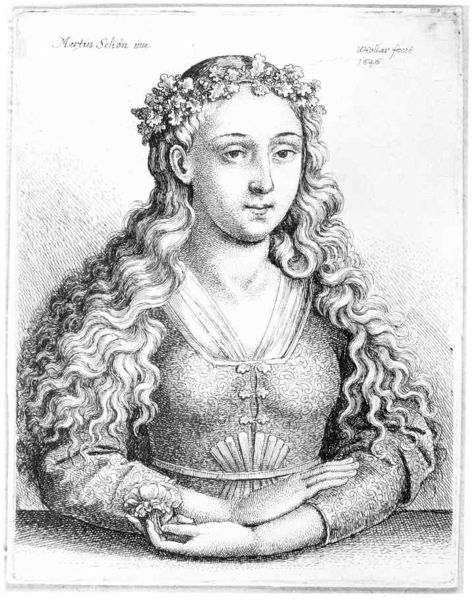
Titel: Die Frau mit dem Eichenkranz
Künstler: Wenzel Hollar
Standort: Karlsruhe
Institution: Staatliche Kunsthalle Karlsruhe
Schlagwörter: blätter, hand, kopf, körper, laub, schatten, weiß, mädchen, sitzen, ausschnitt, blume, blumen, brust, busen, finger, frau, grau, haar, kleid, licht, mund, nase, ohr, schmuck, schwarz, skizze, tisch, zeichnung, blick, blüte, blüten, dame, gürtel, rose, ornament, blond, jung, wand, arm, arme, augen, barock, gesicht, haarschmuck, halten, lang, trauer, bildnis, hals, hände, portrait, porträt, signatur, auge, haare, lange haare, stickerei, adel, blatt, augenbrauen, brustbild, hübsch, lippen, locke, locken, ohren, prinzessin, renaissance, schön, traurig, zart, ranken, lächeln, brüste, ruhig, schrift, wellen, ruhe, mieder, grafik, graphik, ernst, sitzt, verzierung, junge frau, augenbraue, oberkörper, spange, haken, balustrade, ideal, schönheit, druck, druckgraphik, jungfrau, schwarzweiss, druckgrafik, schraffur, radierung, stich, portait, text, haarkranz, kranz, lorbeerkranz, personifikation, flora, lilie, nelke, biedermeier, verschränkt, weißß, halbporträt, frauenportrait, mittelalter, blumenkranz, eiche, herrscherin, freundlich, fürstin, eichen, porträit, kupferstich, kopfschmuck, brusttuch, dirndl, eichenlaub, titten, eichel, eichenblätter, haaare, gräfin, donna, oberköprer, eichenkranz, 15. jahrhundert, 14. jahrhundert, bella, nzeichnung, 1646, loicken, schrrift, haarschmudk, markus schön, 1626, myrthenkranz, marten, 19. jahhrundert, martin schön, tittel, locking, lockene